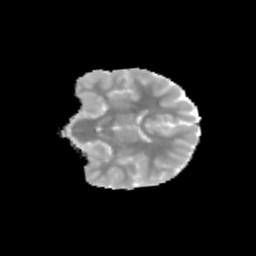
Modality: MD
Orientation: coronal
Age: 9
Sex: female
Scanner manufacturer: siemens
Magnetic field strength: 3 T
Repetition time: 3.8 s
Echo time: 0.07 s